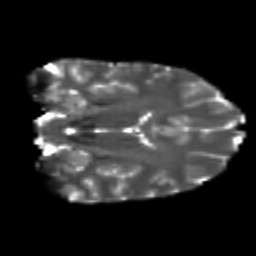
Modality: T2w
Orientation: coronal
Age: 23
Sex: male
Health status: healthy
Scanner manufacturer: philips
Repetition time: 7.474 s
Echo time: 0.08753 s